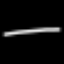
Label: line